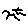
Label: bird